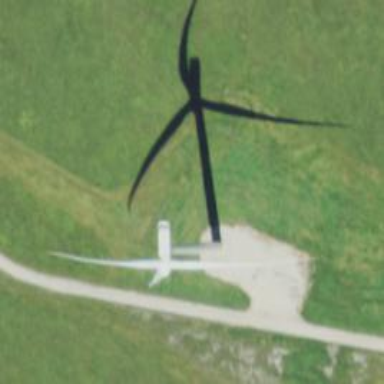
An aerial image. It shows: Wind power generator using wind turbines.